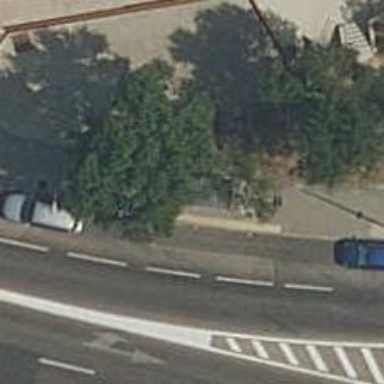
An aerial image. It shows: Bus stop with sheltered platform for public transport.